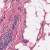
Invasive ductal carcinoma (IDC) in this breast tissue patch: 1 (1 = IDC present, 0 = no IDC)